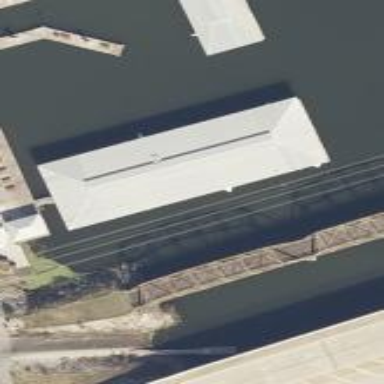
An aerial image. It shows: Boat storage facility under roof.